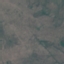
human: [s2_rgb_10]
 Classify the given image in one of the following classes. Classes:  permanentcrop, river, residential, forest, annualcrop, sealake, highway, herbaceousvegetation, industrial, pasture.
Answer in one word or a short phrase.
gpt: HerbaceousVegetation